Chest X-ray. View position: PA
Patient age: 74
Patient sex: F
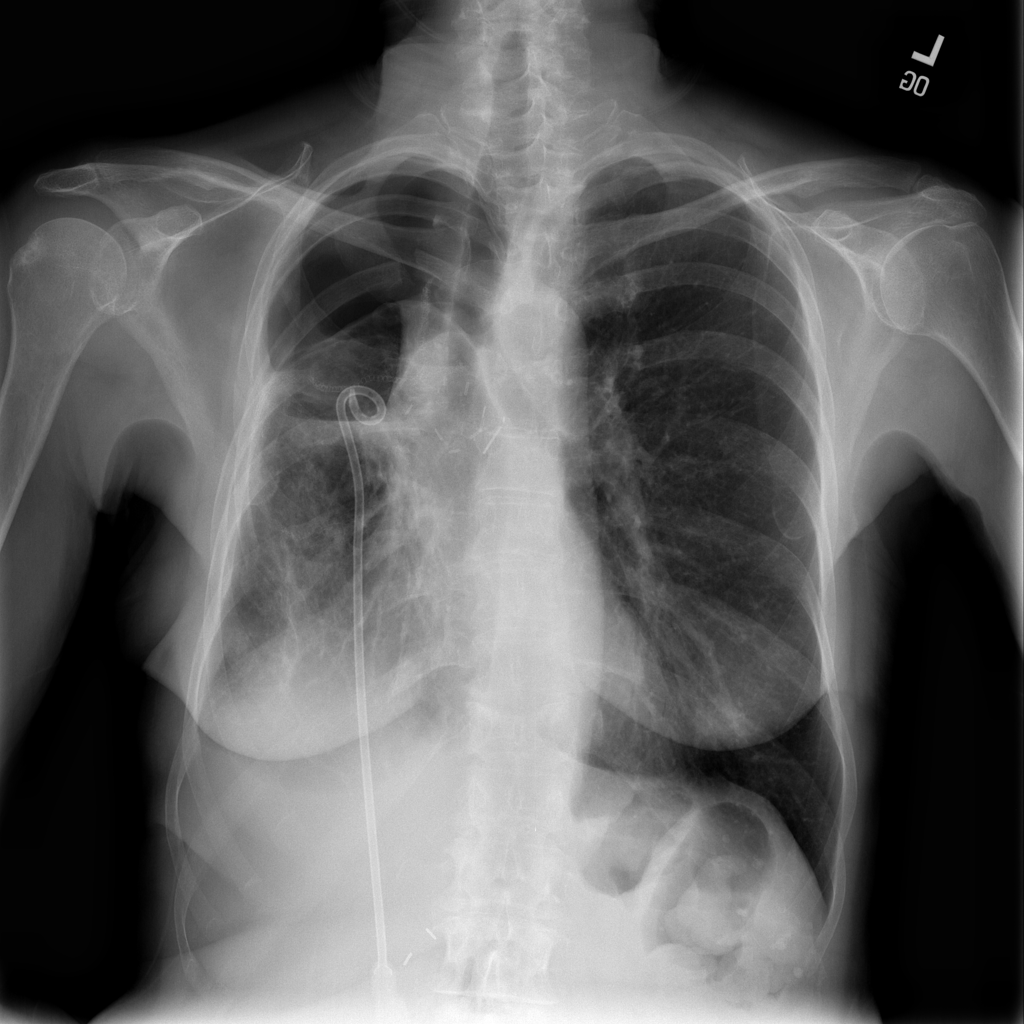
Finding: Pneumothorax